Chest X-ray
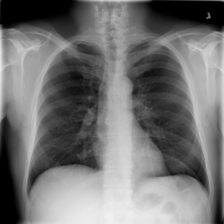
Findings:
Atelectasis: negative
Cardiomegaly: negative
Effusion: negative
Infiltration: negative
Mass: negative
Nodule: negative
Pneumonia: negative
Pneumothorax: negative
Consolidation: negative
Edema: negative
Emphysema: negative
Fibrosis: negative
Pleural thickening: negative
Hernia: negative